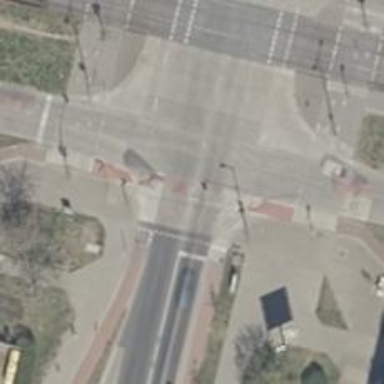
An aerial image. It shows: Concrete cycleway with separate sidewalk. There is crossing with traffic signals for cyclists.